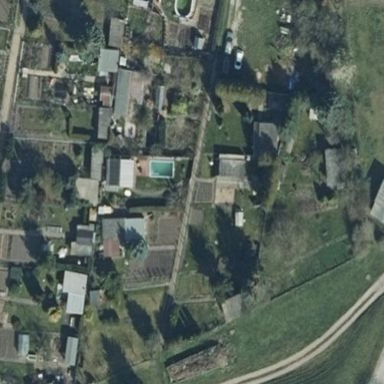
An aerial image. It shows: Allotments area.